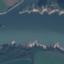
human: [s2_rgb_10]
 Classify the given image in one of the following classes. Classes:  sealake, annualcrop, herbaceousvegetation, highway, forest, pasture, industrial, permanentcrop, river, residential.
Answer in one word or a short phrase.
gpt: River